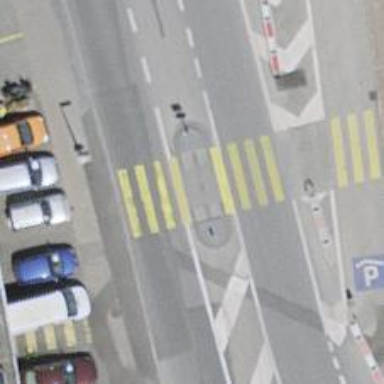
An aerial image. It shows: Zebra crossing with crossing island.